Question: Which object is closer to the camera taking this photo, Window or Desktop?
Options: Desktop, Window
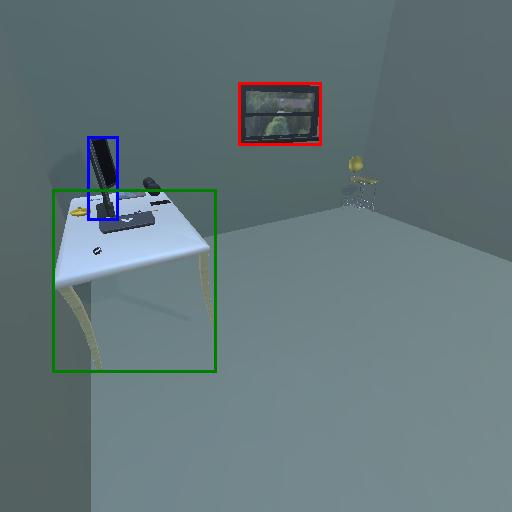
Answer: Desktop